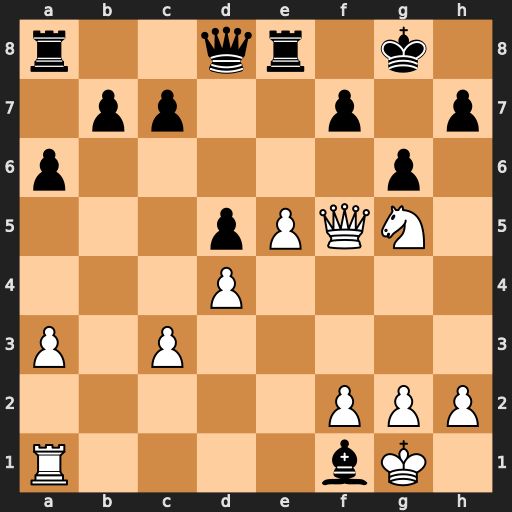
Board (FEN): r2qr1k1/1pp2p1p/p5p1/3pPQN1/3P4/P1P5/5PPP/R4bK1
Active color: w
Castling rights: -
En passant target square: -
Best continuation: Qxf7+ Kh8 Qxh7#